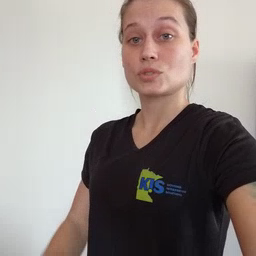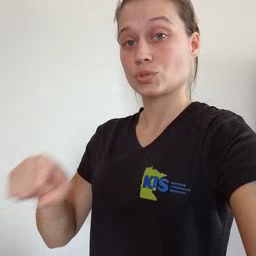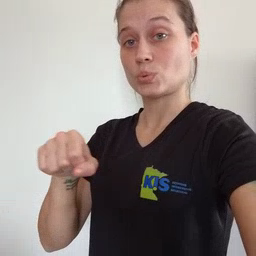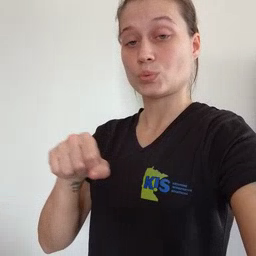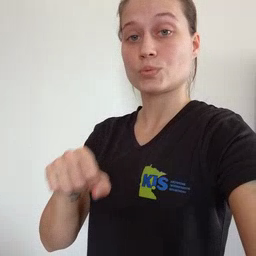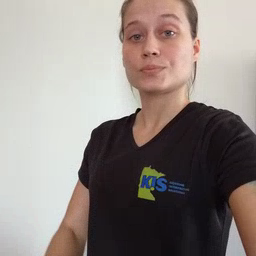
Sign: shoe